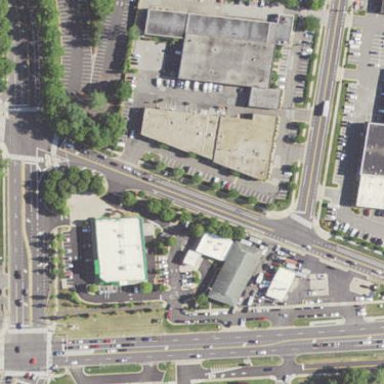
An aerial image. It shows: Commercial area.